Question: I need to make a div that looks like this:

With text in the middle in css. I tried looking at transforms and other 3d stuff, but I couldn't figure it out, especially without ruining the text.
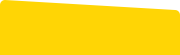
Answer: You can use a skewed Y pseudo element as a background of the element. This won't affect the content :
'''
div {
position: relative;
display: inline-block;
padding: 20px 50px;
overflow: hidden;
}
div:before {
content: '';
position: absolute;
top: 0; left: 0;
width: 100%; height: 100%;
background: #FFD505;
-webkit-transform-origin: 0 0;
-ms-transform-origin: 0 0;
transform-origin: 0 0;
-webkit-transform: skewY(5deg);
-ms-transform: skewY(5deg);
transform: skewY(5deg);
z-index: -1;
border-radius: 10px 10px 0 0;
}
'''
'''
<div>Some text</div>
'''
- 'div'- 'z-index''div'- 'transform-origin''0 0'